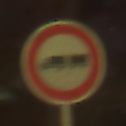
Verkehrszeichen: VerbotLastkraftwagenMitAnhaenger
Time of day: Night
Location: Outdoor (Suburban)
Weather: Clear
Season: NotSpecified
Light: Artificial